Question: I'm designing a custom keyboard for iOS 8. It works fine on any UITextField but when it's in UIWebView, it shows predictions. Since it's allowed to have custom keyboard in iOS 8 I assume there should be a way to disable this view. Any help would be appreciated. Red area of the following picture:

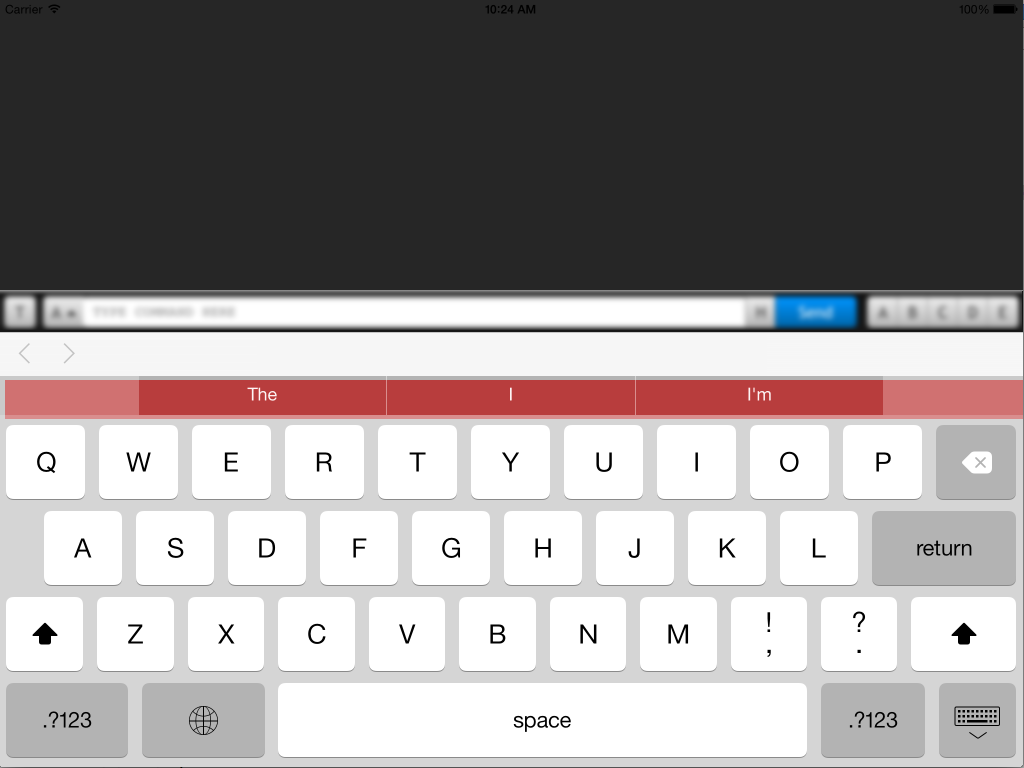
Answer: I found a workaround solution for this problem. If you add type="email" instead of type="text" in your HTML file like bellow, iOS keyboard won't show the predictive view :)
'''
<input type="email"/>
'''
I temporarily mark this answer as the solution but if someone finds a way to do it from Objective-C part, I'll test and accept that answer as the solution.